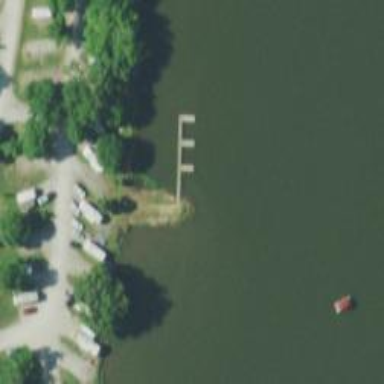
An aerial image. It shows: Dock located along the waterway.